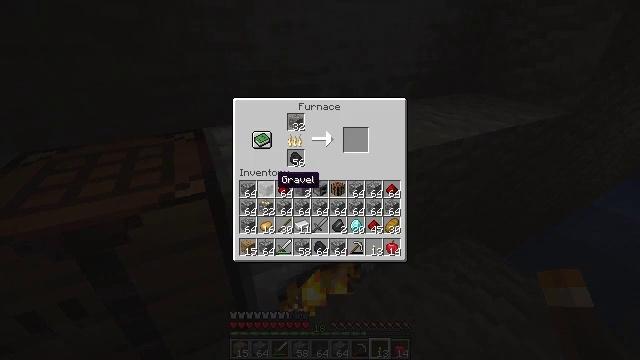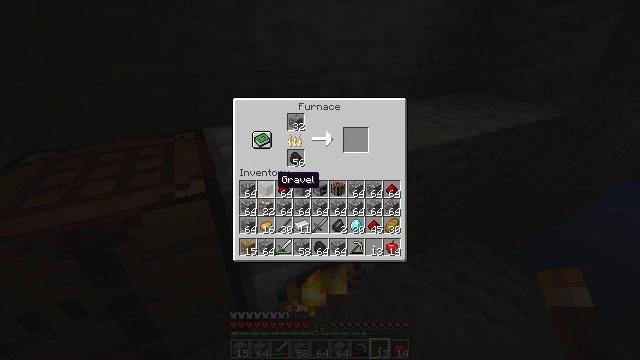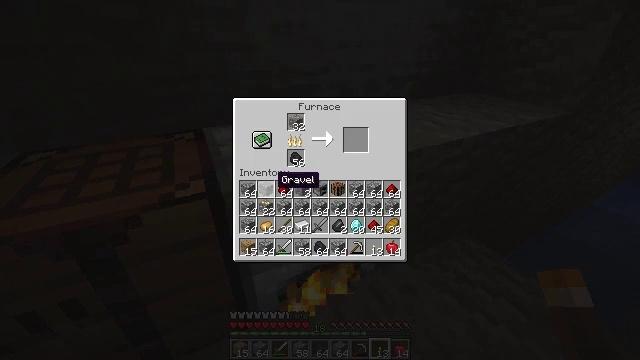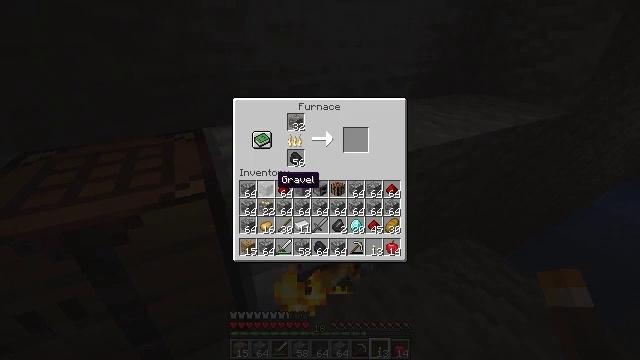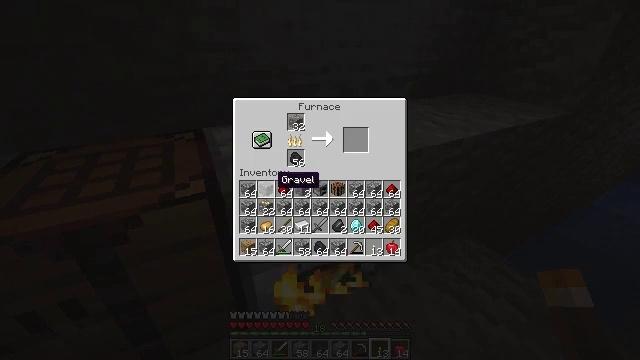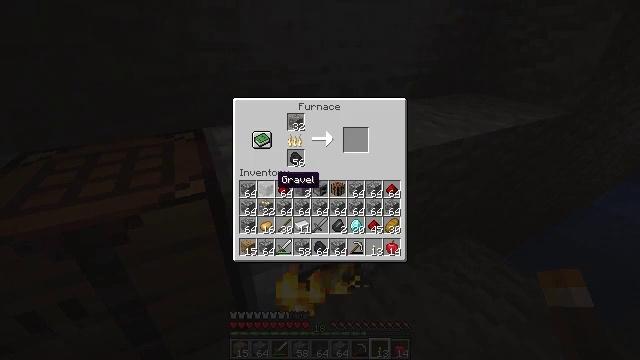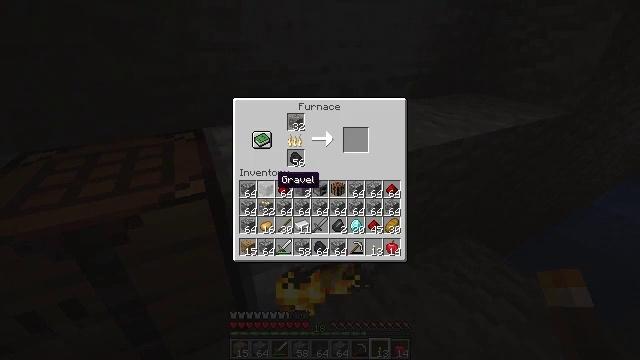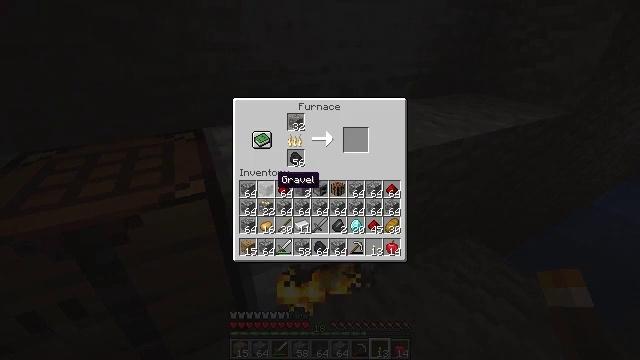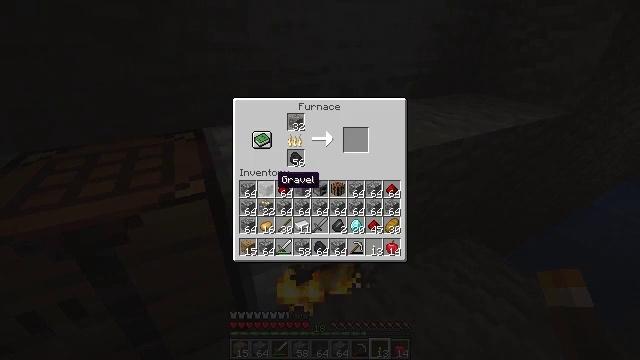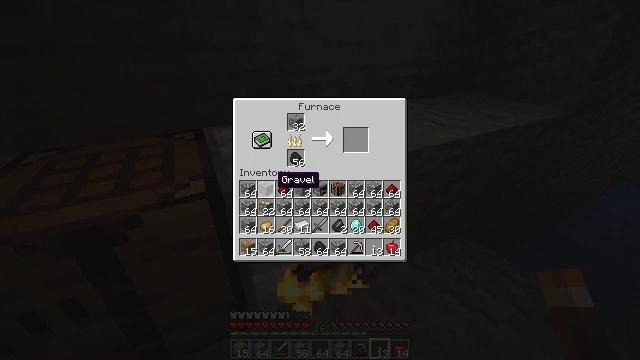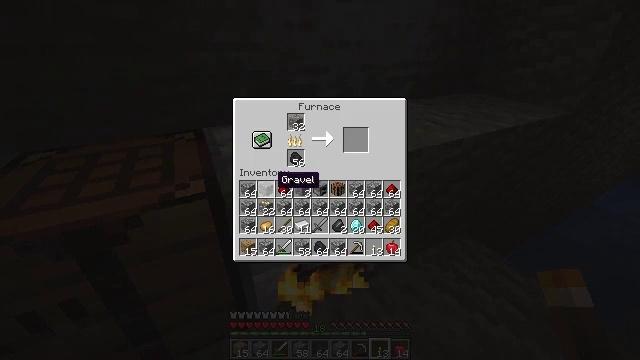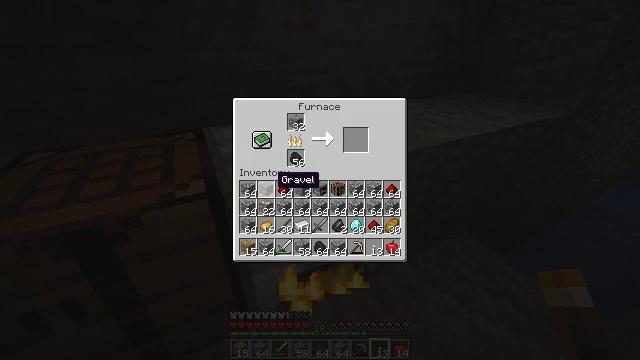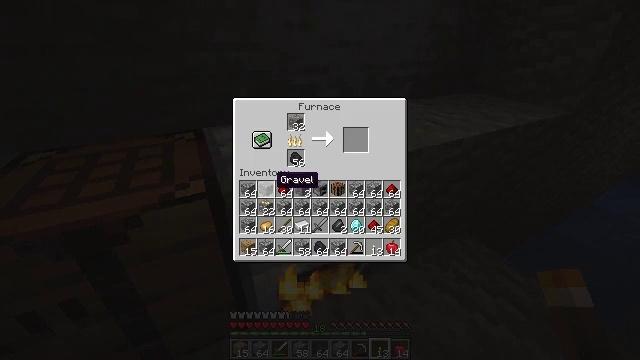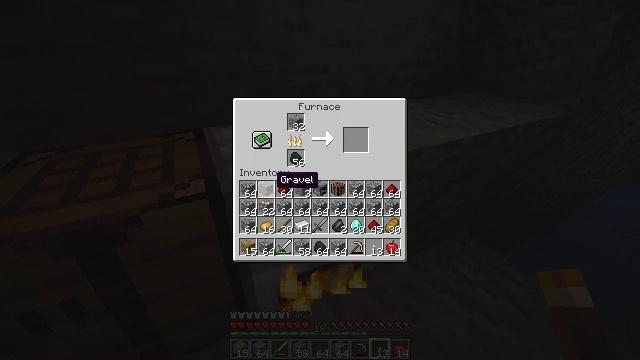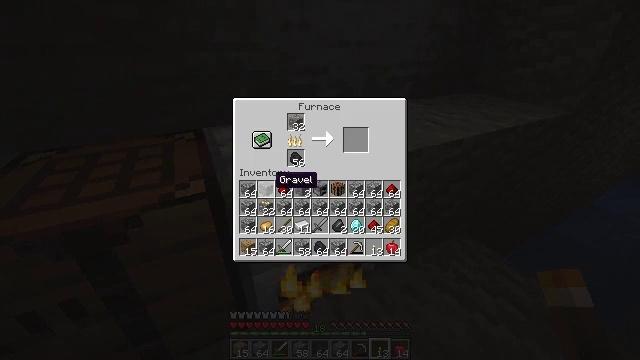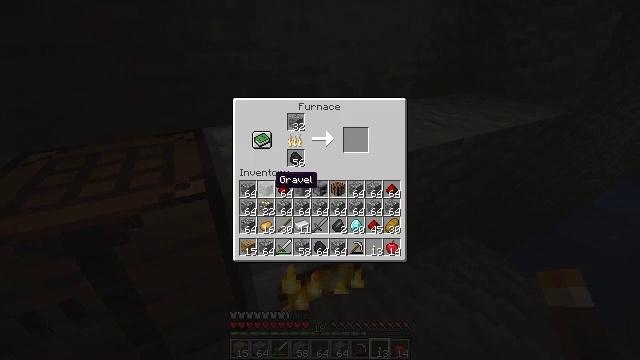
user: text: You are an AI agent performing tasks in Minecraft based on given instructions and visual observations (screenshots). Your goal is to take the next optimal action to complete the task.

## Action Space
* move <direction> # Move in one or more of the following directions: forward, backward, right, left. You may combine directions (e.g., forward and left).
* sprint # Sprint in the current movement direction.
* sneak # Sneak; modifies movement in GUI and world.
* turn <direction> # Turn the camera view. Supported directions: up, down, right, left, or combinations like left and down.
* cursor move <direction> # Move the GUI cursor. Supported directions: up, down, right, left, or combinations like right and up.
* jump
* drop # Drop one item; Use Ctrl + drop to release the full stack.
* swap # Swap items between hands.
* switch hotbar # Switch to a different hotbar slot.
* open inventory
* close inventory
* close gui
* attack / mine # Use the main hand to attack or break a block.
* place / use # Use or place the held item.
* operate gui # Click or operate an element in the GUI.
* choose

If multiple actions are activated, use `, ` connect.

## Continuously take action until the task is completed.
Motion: motion action
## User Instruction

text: Remove gravel from the inventory.
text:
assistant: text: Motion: sneak
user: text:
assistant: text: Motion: sneak, operate gui
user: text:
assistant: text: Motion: sneak, operate gui
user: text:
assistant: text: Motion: sneak, operate gui
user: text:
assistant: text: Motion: sneak
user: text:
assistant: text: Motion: sneak
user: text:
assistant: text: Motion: sneak
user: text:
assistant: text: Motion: sneak
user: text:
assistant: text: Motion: sneak
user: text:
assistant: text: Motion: sneak
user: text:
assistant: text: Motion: sneak
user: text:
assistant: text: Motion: sneak
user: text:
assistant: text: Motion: sneak
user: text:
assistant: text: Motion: no_op
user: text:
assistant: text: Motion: no_op
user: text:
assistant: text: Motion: operate gui
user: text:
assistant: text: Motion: operate gui
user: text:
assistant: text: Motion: operate gui
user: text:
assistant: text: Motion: cursor move right
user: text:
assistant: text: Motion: cursor move right
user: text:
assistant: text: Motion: no_op
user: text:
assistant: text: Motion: no_op
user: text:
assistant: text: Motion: no_op
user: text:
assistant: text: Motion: no_op
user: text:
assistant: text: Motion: no_op
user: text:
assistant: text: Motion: no_op
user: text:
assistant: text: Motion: operate gui
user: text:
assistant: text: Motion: operate gui
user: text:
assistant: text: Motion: operate gui
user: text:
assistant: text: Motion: no_op